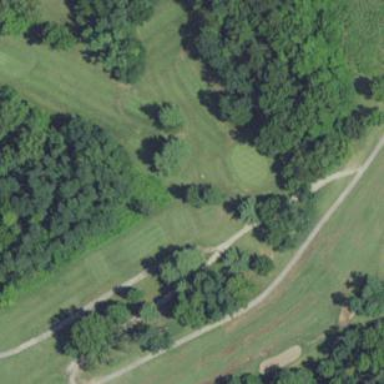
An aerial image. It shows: Grassy area designated as golf fairway.